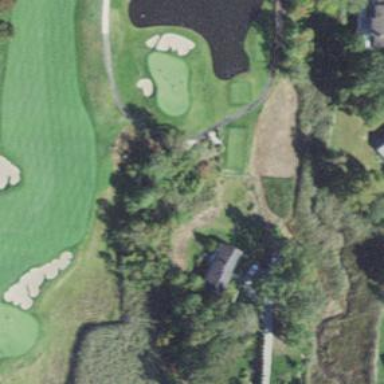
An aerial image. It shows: Path used for both walking and golf.